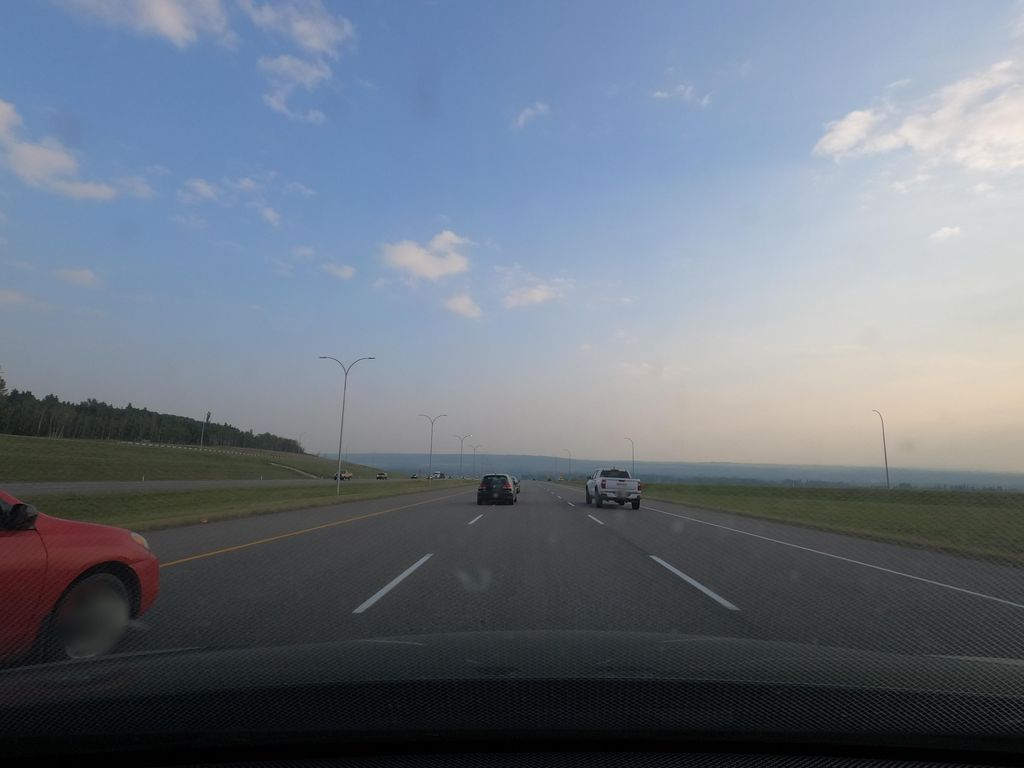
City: calgary